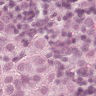
Metastatic tissue present: yes